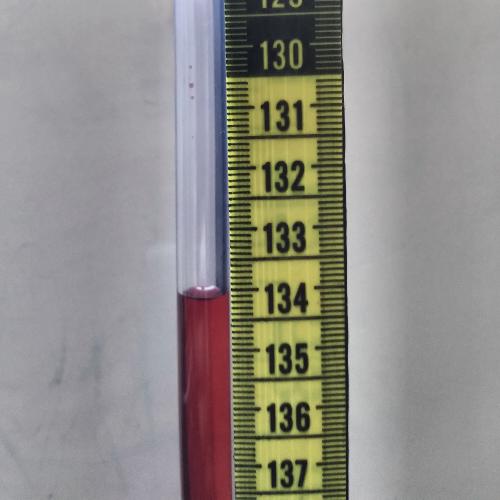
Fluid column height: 134.1 cm